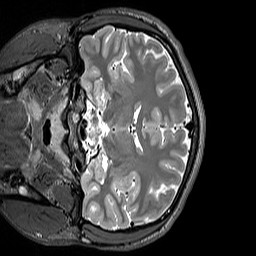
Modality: T2w
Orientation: coronal
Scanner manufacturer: siemens
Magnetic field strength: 3 T
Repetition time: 3.2 s
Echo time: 0.406 s